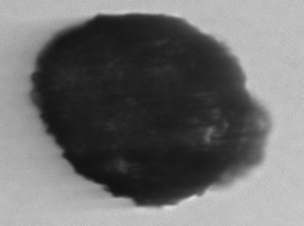
Label: Stenosemella_morphotype1